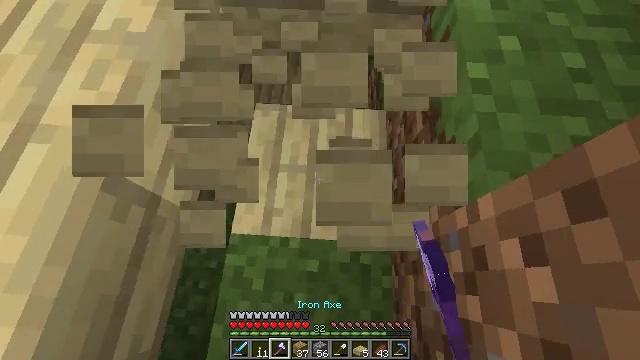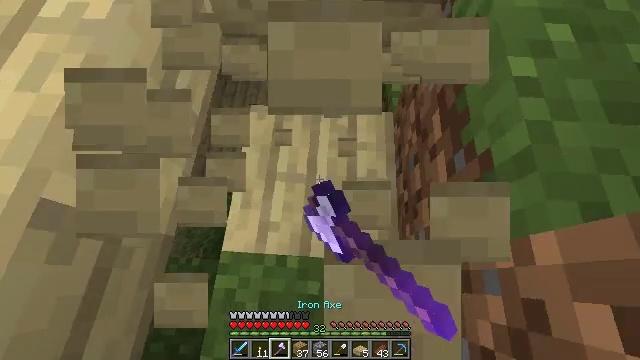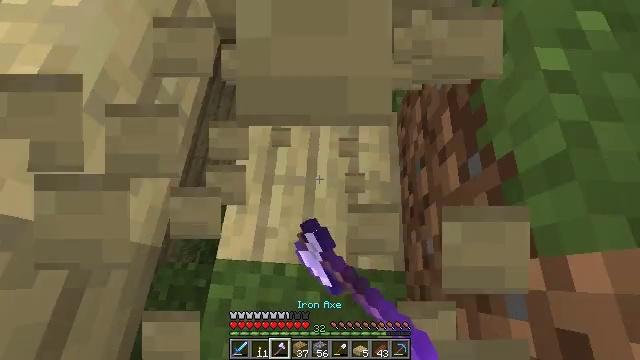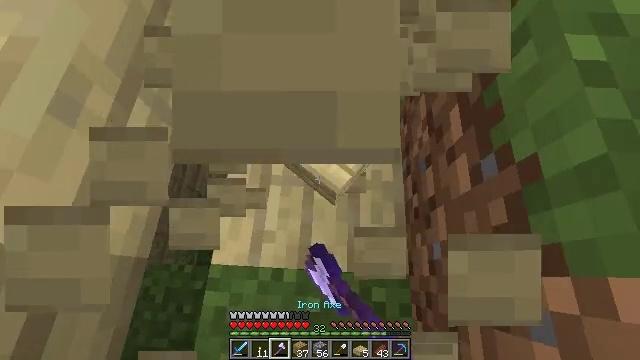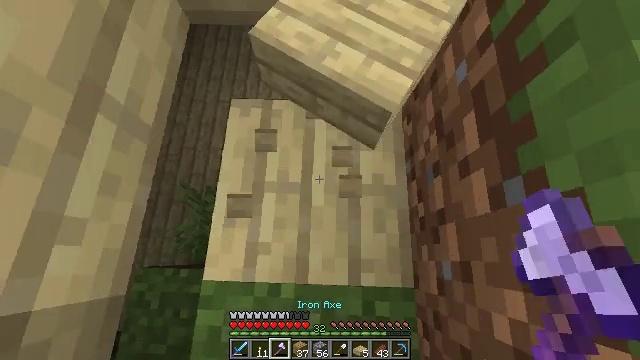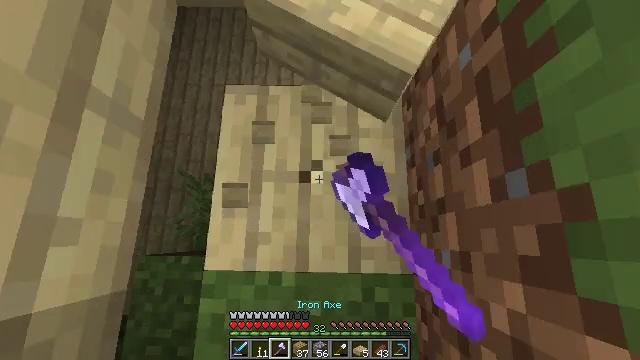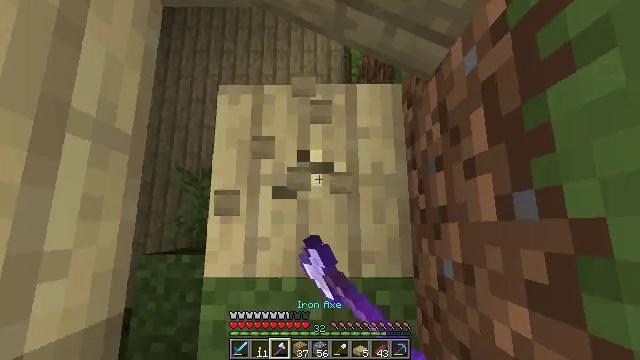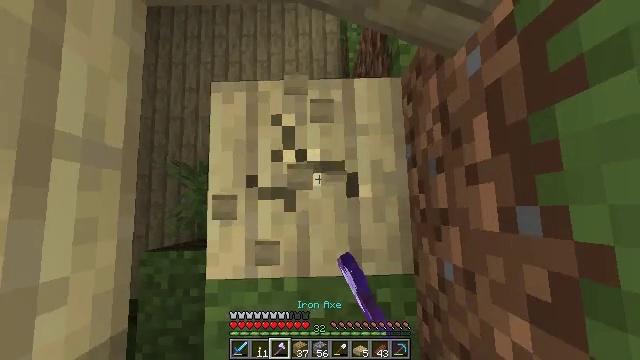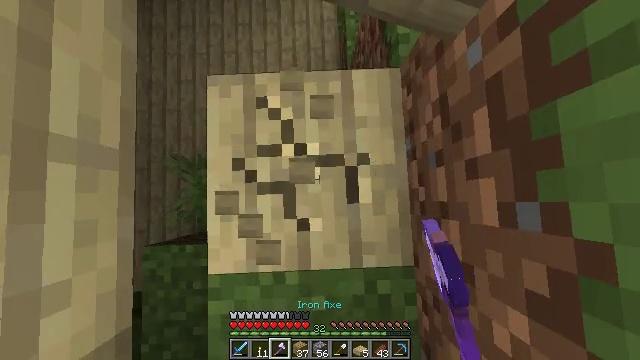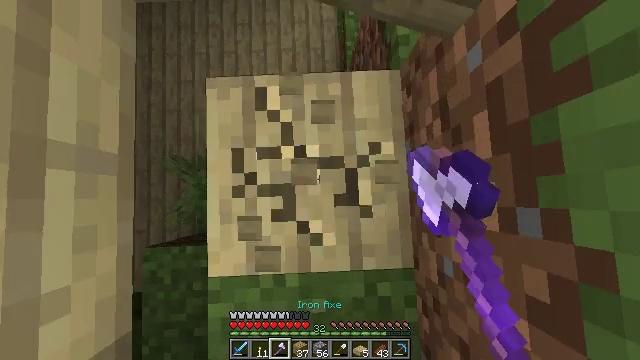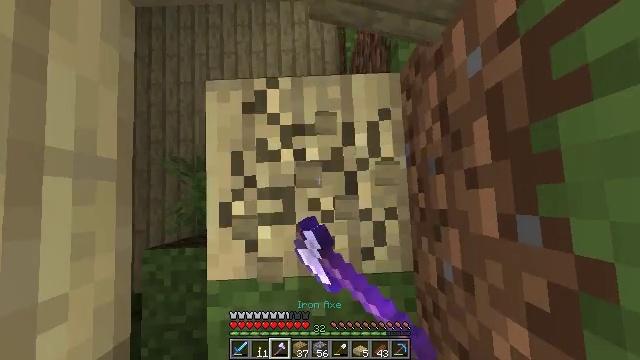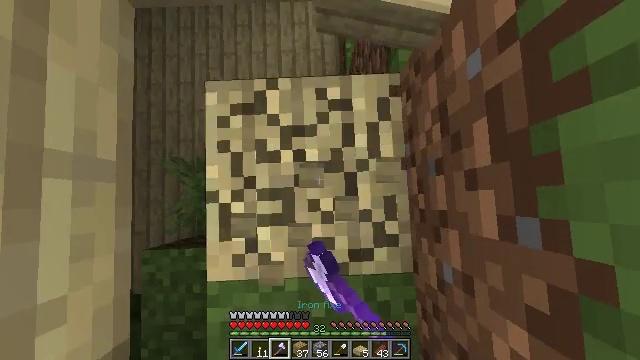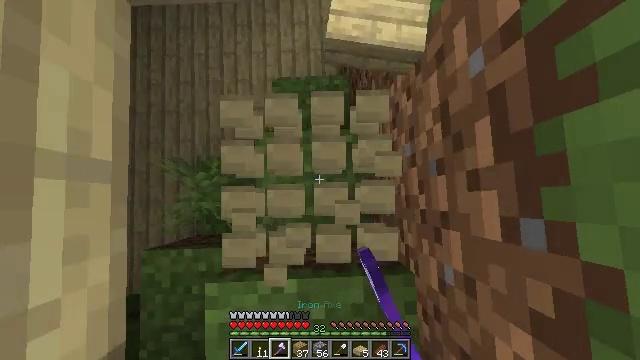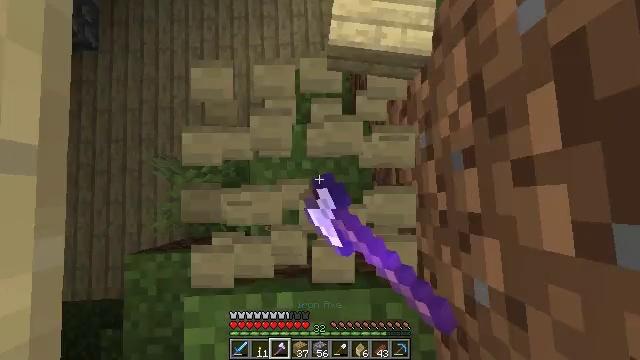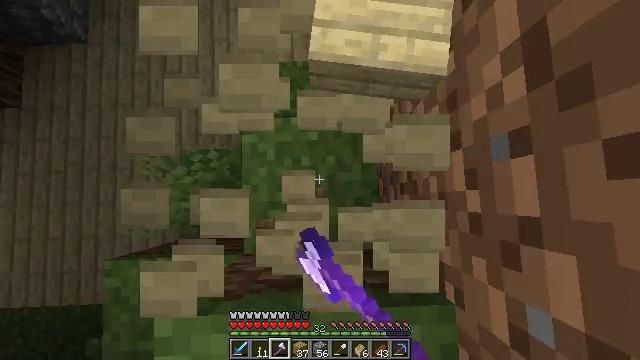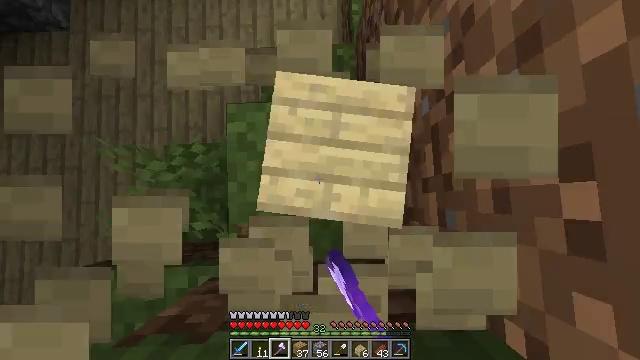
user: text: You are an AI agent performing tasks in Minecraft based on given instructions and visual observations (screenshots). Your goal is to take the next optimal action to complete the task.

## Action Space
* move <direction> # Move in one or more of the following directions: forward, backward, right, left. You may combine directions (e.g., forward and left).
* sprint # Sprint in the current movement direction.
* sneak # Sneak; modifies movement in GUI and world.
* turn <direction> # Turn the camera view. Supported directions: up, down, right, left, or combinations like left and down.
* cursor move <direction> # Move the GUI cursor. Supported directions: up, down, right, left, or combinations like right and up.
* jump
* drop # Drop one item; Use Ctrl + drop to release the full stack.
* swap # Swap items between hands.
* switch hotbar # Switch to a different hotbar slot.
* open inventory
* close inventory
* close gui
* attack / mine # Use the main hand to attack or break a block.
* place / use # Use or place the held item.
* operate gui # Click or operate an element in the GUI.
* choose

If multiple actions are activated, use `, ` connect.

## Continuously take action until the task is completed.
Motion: motion action
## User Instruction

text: Collect the birch slab for reuse.
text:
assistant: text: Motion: move forward, sneak, attack / mine
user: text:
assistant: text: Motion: move forward, sneak, attack / mine
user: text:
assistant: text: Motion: move forward, sneak, turn down, attack / mine
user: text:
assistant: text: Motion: move forward, sneak, turn right and down, attack / mine
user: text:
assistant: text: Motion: move forward, sneak, turn down, attack / mine
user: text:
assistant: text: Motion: move forward, sneak, turn right and down, attack / mine
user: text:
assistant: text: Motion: move forward, sneak, turn right and down, attack / mine
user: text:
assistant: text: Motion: sneak, turn down, attack / mine
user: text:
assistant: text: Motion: sneak, attack / mine
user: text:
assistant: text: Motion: sneak, attack / mine
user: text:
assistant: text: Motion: sneak, attack / mine
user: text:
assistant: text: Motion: sneak, attack / mine
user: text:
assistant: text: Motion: sneak, attack / mine
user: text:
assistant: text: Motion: sneak, attack / mine
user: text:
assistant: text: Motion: sneak, attack / mine
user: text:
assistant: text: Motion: sneak, attack / mine
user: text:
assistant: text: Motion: sneak, attack / mine